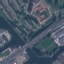
Land use / land cover class: Highway